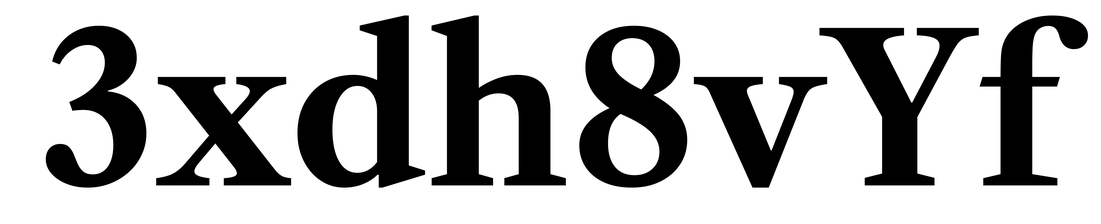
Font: LibreCaslonText_Bold